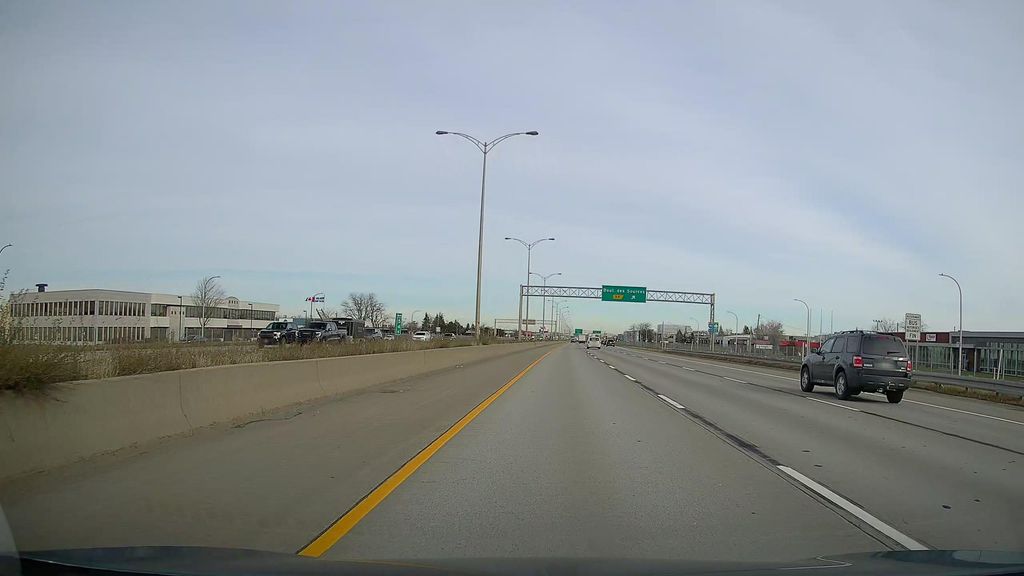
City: montreal